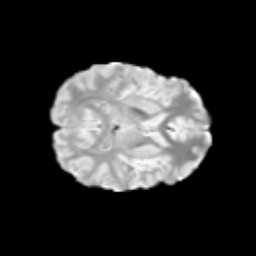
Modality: T2w
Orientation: axial
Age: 10
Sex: male
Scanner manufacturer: siemens
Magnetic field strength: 3 T
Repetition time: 3.8 s
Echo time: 0.07 s